Field crop: tomato
Growth stage: 2
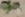
Species: solanum